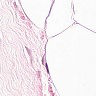
Metastatic tissue present: no